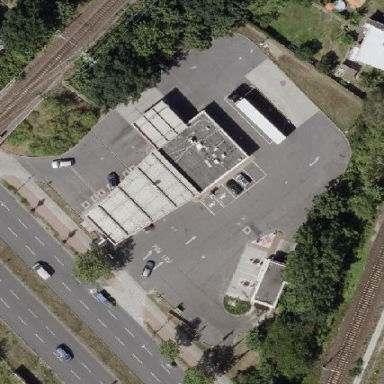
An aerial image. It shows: Retail fuel station.